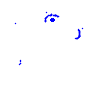
Particle: electron